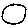
Label: moon